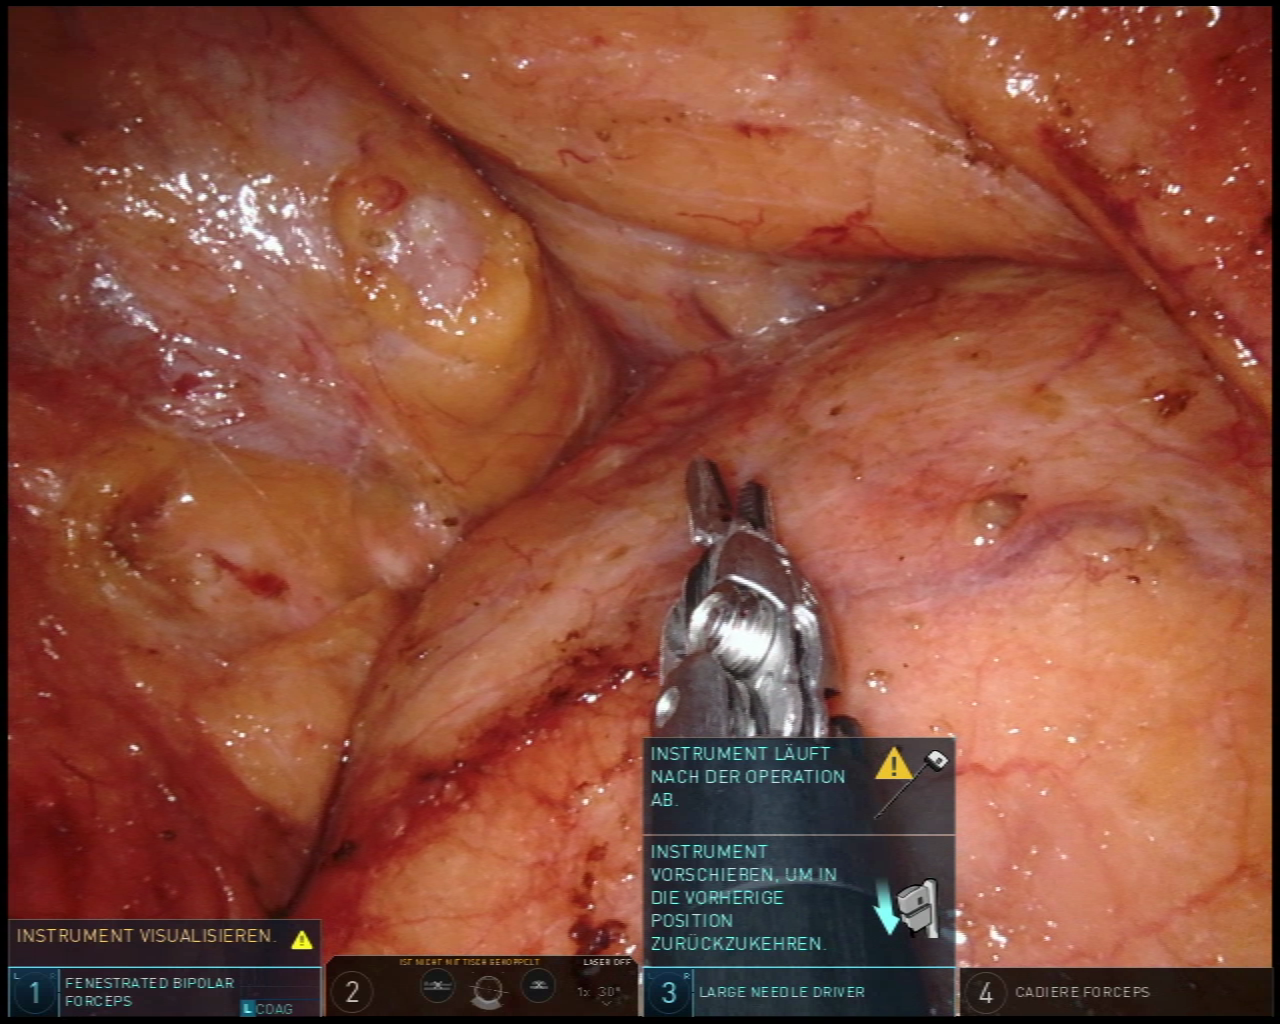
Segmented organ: pancreas
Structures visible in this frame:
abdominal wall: no
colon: yes
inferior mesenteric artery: no
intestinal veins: no
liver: no
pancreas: yes
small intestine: no
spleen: no
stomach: no
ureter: no
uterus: no
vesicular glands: no